Aerial crown-view tile of a tropical tree (Barro Colorado Island, Panama), acquired 20240918:
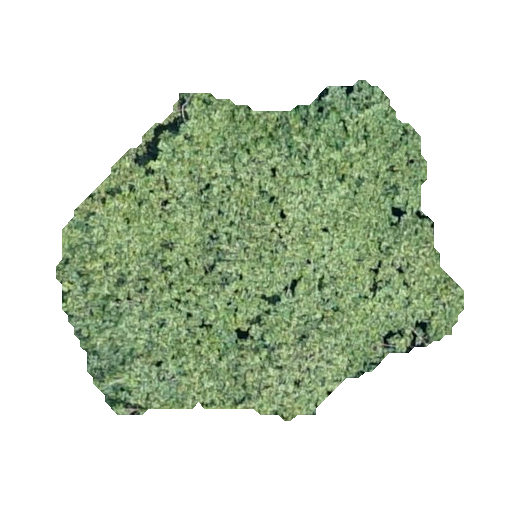
Species: Apeiba membranacea
GBIF accepted scientific name: Apeiba membranacea
Crown area: 155.765 m²